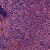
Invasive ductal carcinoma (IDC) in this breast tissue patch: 0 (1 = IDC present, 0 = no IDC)